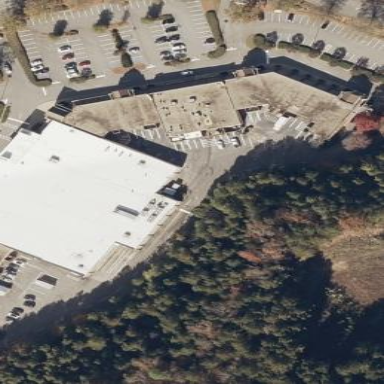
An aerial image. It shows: Building that houses supermarket.